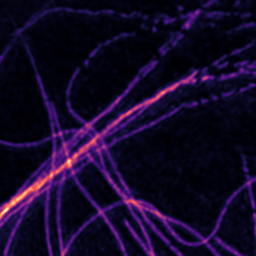
Label: Super-resolution Microtubules image